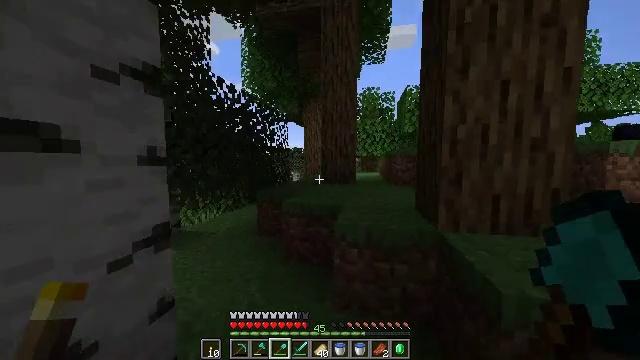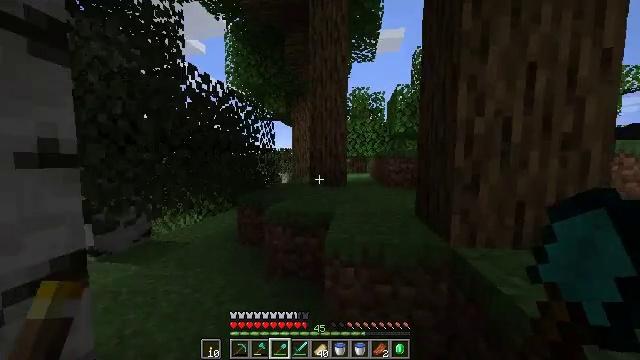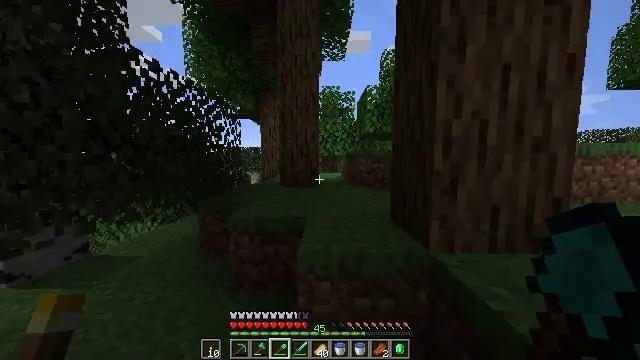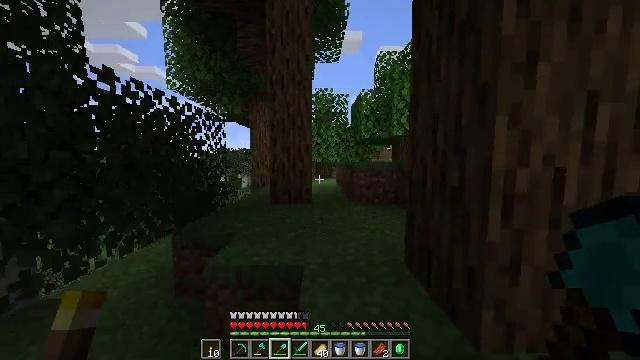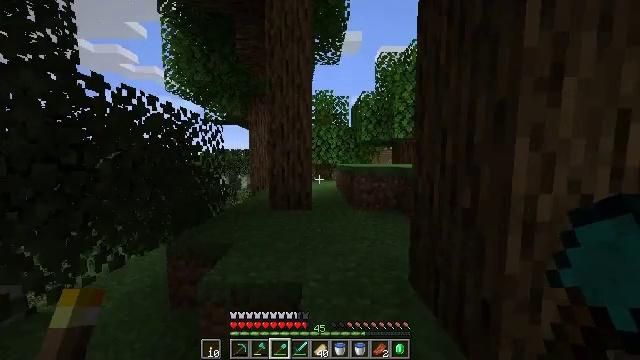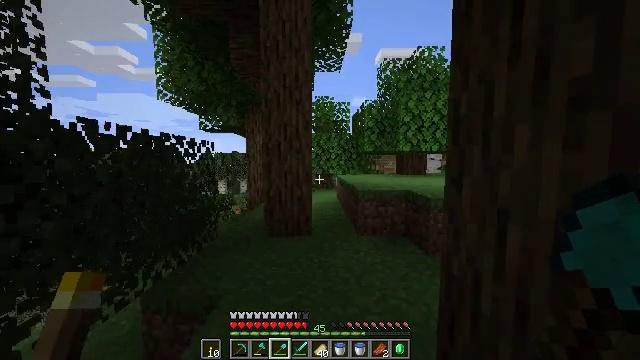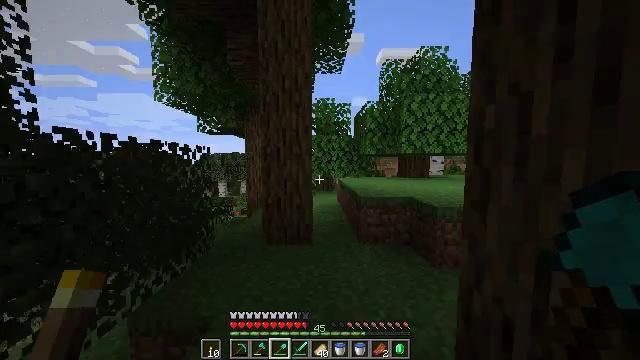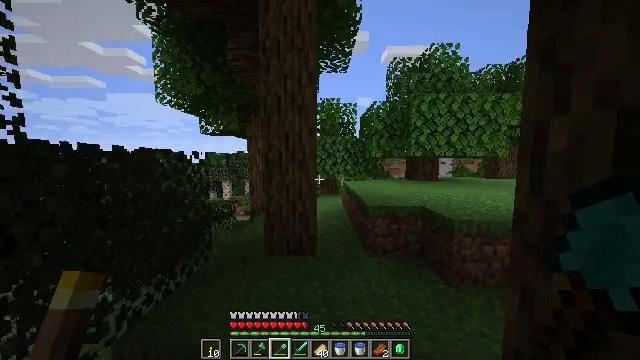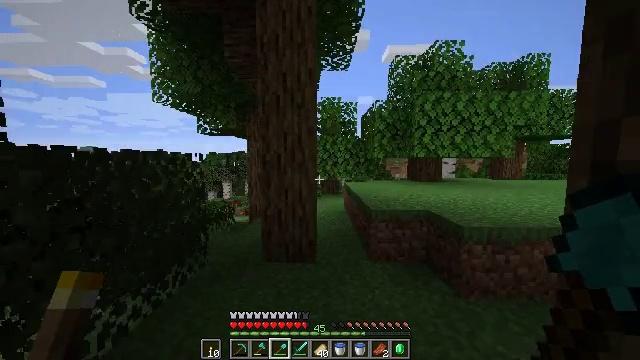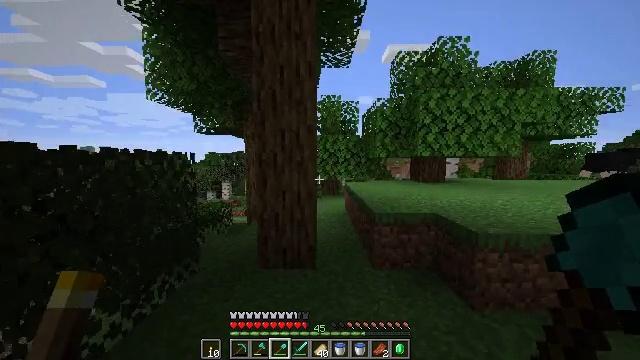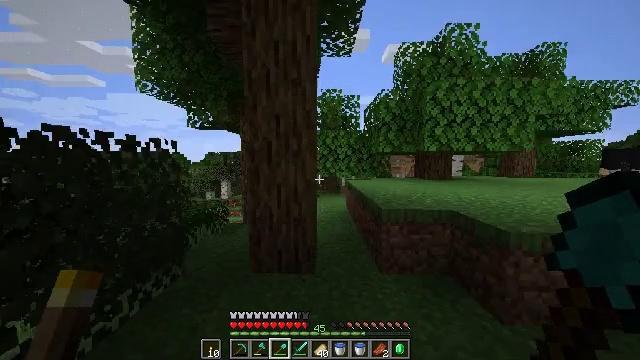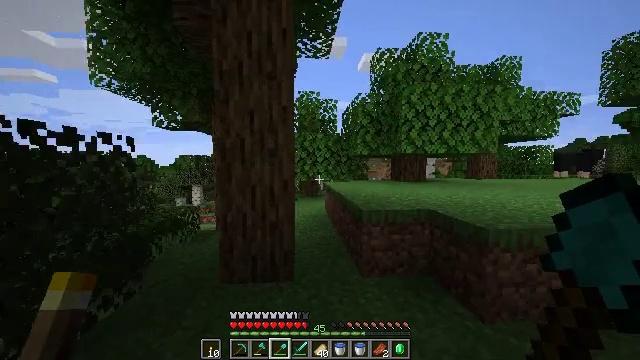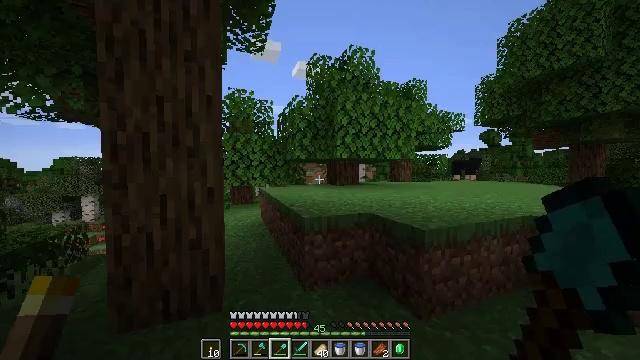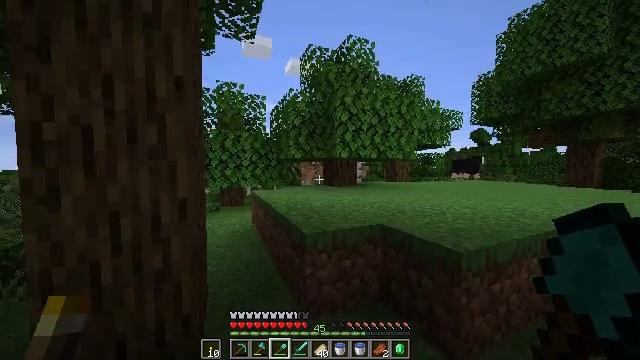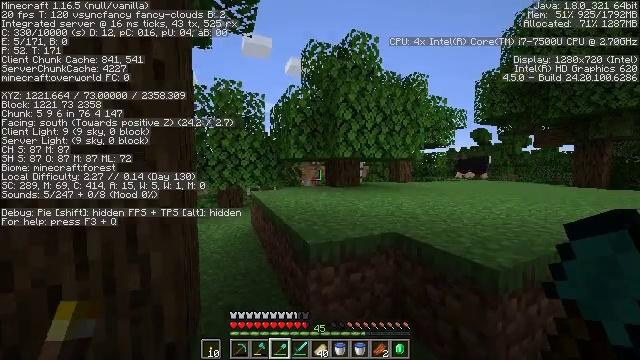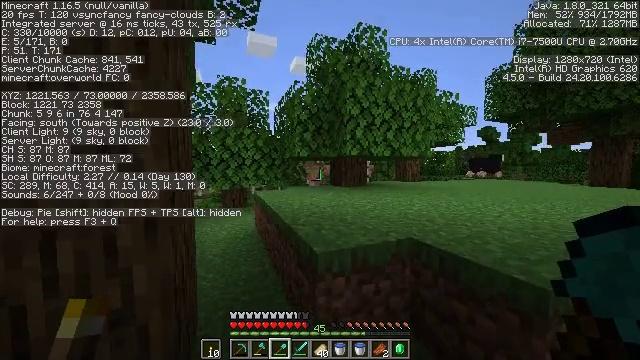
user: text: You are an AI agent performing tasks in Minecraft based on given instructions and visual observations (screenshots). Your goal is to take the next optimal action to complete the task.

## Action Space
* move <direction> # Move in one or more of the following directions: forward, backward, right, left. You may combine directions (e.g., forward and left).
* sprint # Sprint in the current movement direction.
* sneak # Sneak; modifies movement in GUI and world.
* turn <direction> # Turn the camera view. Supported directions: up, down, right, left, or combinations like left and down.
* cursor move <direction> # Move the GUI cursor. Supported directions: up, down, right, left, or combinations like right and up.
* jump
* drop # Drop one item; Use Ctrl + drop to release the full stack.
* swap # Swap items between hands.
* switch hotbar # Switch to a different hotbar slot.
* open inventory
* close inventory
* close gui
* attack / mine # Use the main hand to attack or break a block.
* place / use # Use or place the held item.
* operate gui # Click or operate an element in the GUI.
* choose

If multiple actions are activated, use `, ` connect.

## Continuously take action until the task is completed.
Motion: motion action
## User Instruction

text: Mine oak leaves.
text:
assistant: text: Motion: move forward, sprint, turn right
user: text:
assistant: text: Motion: move forward, sprint, turn right
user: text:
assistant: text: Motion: move forward, sprint, turn right, jump
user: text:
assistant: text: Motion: move forward, sprint, jump
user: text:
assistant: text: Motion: move forward, sprint, jump
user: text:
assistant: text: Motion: move forward, sprint, jump
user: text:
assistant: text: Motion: move forward, sprint, turn left
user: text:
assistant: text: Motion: move forward, sprint
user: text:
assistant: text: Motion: move forward, sprint
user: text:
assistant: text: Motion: move forward, sprint
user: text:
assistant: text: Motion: move forward, sprint, turn right and up
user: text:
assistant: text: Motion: move forward, sprint, turn right and up
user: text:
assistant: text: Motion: move forward, sprint, turn right
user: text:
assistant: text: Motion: move forward, sprint
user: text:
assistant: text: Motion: move forward, sprint, turn left
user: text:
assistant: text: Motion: move forward, sprint, turn left
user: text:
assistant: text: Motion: move forward, sprint, turn left
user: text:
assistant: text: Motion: move forward, sprint, turn left, jump
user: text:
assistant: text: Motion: move forward, sprint, turn left and down, jump
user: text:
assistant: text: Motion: move forward, sprint, turn left, jump
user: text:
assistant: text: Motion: move forward, sprint, jump
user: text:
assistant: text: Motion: move forward, sprint
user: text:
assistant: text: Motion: move forward, sprint
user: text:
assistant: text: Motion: move forward, sprint
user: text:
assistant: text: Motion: move forward, sprint
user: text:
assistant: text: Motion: move forward, sprint
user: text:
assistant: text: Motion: move forward, sprint
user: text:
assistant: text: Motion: move forward, sprint
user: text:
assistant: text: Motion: move forward, sprint
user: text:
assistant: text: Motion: move forward, sprint